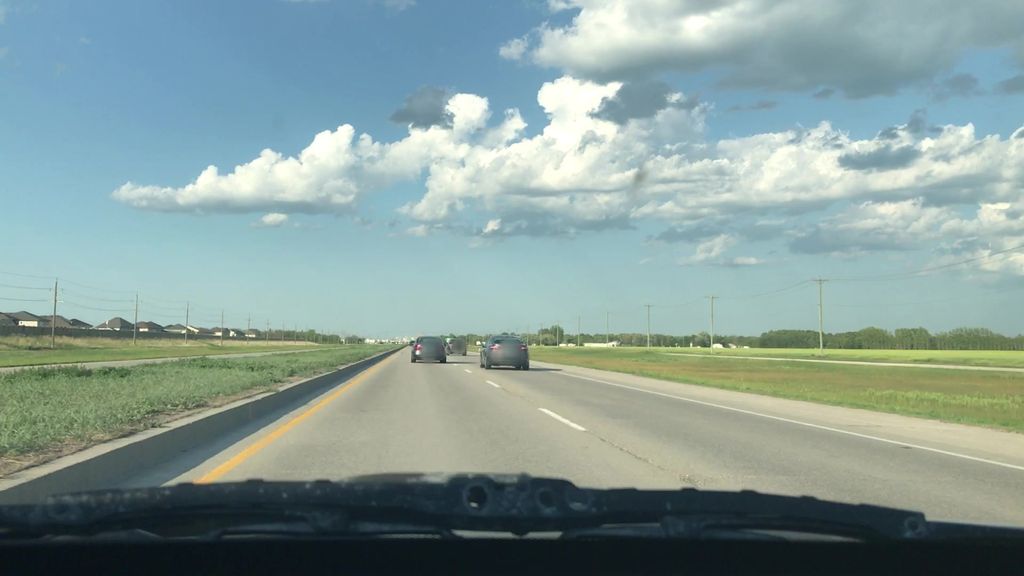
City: winnipeg